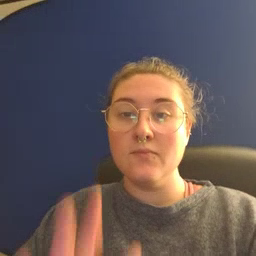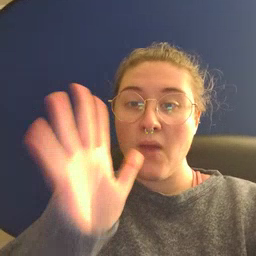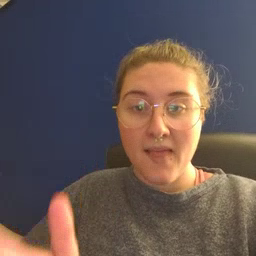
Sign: grandma